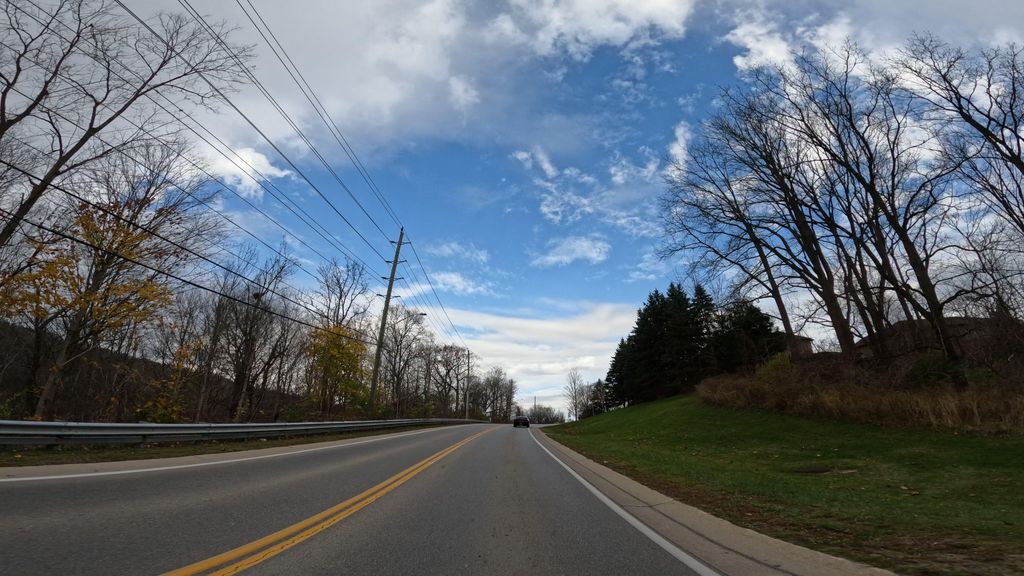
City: hamilton